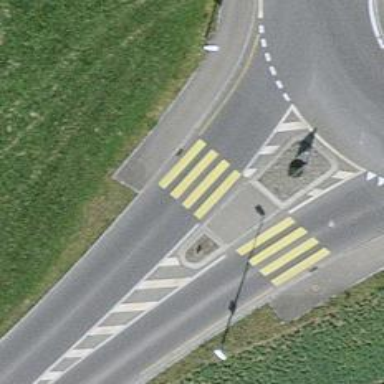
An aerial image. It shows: Uncontrolled zebra crossing with pedestrian island.